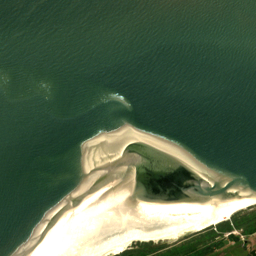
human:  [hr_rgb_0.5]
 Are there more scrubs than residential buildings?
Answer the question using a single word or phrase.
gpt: no

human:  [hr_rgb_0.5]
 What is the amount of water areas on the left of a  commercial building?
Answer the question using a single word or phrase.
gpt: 0

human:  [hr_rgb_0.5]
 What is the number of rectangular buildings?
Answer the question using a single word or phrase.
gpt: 11

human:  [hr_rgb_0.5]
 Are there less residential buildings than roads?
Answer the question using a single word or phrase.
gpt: yes

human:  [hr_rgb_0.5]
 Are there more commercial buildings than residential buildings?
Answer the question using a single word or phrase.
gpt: no

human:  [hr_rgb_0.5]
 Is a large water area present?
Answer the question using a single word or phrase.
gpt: no

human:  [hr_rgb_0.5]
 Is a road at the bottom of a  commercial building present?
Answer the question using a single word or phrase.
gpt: no

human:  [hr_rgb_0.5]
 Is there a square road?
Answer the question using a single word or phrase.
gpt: no

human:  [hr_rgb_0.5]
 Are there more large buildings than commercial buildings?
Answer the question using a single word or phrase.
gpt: no

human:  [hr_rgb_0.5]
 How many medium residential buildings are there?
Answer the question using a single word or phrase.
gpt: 0

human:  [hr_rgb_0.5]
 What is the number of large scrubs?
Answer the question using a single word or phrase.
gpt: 5

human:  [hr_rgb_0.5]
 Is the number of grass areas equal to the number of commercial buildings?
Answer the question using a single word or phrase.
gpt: no

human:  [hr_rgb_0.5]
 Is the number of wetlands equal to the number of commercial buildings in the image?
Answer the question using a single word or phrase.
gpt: no

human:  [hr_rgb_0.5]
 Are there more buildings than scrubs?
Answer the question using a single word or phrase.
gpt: yes

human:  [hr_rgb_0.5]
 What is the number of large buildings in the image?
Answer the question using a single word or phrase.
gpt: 0

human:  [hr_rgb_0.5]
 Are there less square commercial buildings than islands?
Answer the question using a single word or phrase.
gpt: yes

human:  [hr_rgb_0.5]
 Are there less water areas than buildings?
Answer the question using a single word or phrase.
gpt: yes

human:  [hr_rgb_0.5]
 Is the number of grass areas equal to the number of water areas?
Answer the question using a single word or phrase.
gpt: no

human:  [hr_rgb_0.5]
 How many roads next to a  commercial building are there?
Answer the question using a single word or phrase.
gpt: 0

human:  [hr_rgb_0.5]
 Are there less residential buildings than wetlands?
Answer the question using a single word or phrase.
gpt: no

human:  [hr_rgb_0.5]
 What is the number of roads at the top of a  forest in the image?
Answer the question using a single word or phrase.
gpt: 18

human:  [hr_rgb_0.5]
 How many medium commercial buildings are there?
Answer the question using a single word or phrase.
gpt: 0

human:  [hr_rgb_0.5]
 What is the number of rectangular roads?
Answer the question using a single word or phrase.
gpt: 0

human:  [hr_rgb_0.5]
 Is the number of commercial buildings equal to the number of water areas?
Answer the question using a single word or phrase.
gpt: no

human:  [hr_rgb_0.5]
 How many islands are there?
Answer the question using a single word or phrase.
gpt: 1

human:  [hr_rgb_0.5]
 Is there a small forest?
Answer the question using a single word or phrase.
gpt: yes

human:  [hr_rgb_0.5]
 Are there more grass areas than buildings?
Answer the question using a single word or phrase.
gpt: no

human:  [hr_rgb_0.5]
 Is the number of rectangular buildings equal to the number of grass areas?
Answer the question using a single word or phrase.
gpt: no

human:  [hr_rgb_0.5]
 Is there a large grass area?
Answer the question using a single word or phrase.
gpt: yes

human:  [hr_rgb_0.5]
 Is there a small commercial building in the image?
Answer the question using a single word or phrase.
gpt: no

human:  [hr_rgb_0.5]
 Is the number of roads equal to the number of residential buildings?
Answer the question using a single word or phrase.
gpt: no

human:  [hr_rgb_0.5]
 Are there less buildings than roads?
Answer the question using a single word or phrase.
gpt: yes

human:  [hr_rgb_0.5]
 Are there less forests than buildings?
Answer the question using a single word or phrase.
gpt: yes

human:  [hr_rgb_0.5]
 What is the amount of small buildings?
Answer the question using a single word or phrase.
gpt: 16

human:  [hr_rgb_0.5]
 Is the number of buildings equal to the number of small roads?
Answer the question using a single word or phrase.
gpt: no

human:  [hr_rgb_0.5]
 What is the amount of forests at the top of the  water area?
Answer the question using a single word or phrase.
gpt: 0

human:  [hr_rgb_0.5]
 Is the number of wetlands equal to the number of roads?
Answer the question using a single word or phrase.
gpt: no